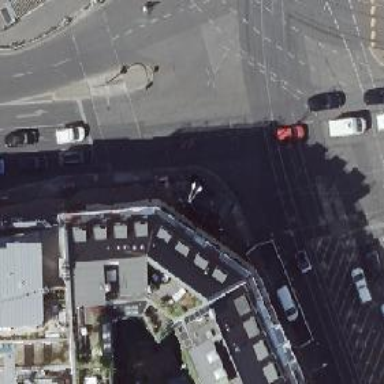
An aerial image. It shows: Subway entrance.